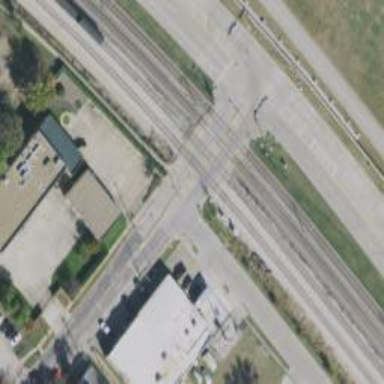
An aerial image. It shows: Crossing for the railway.